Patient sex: M
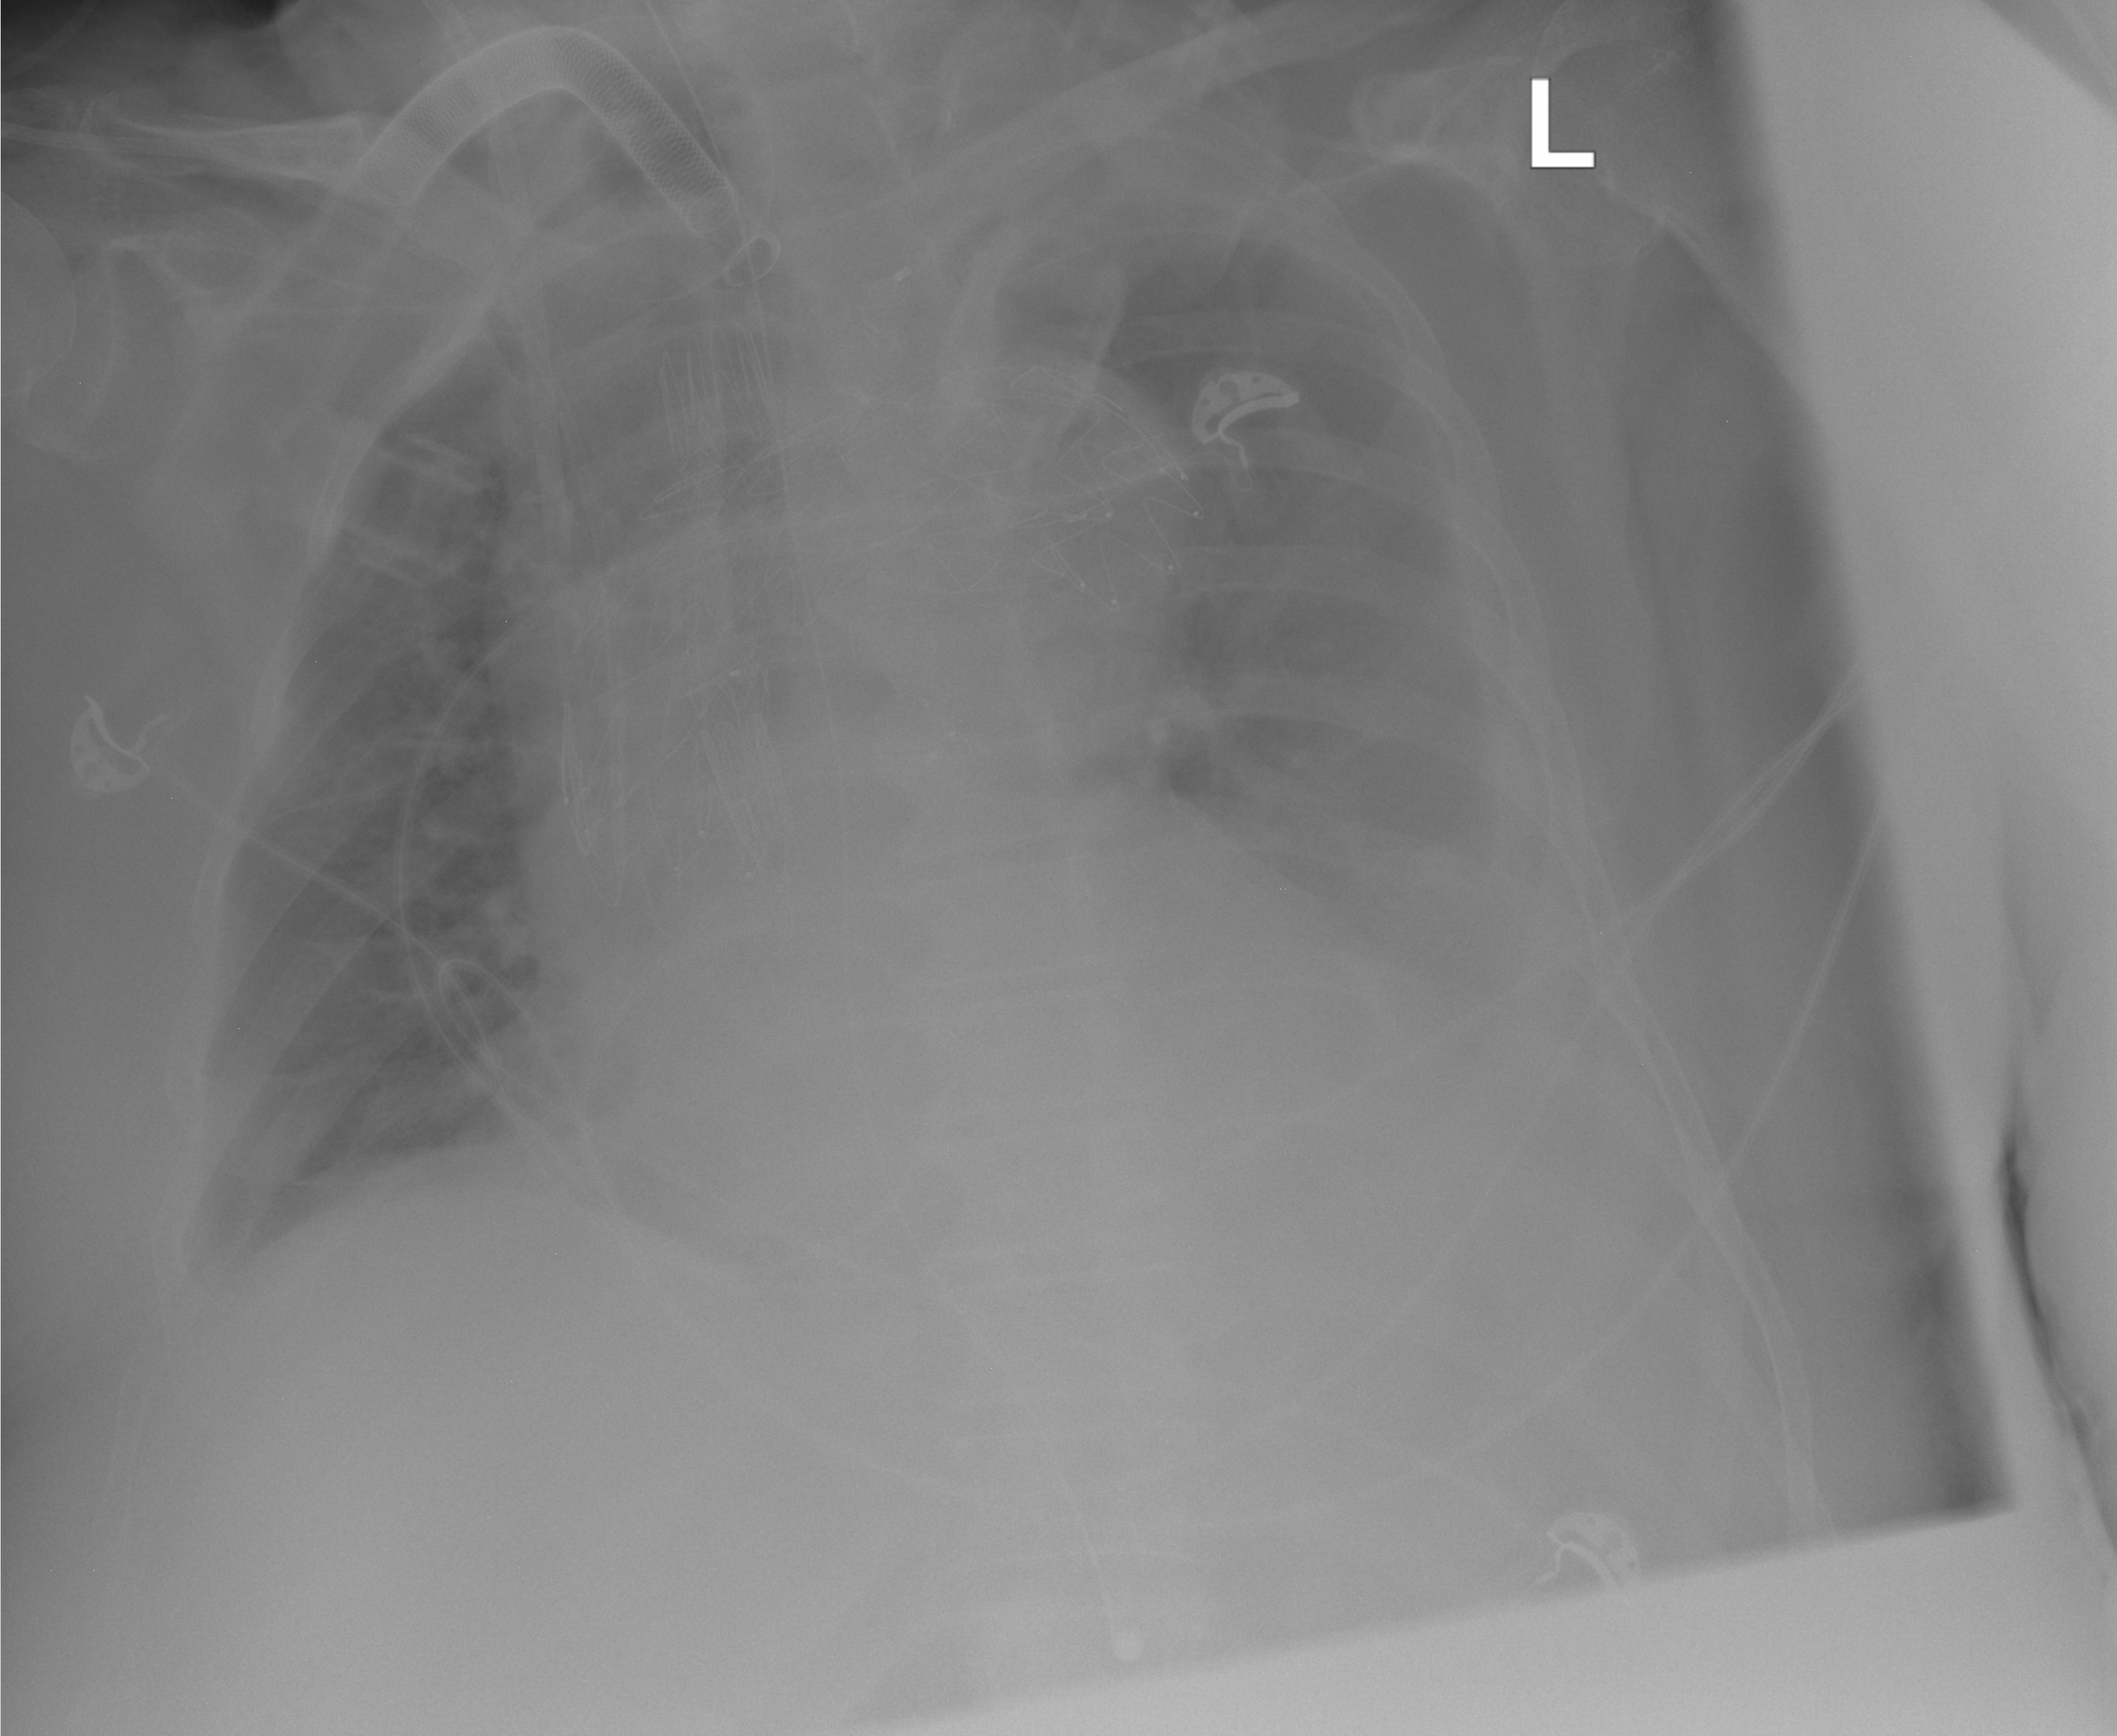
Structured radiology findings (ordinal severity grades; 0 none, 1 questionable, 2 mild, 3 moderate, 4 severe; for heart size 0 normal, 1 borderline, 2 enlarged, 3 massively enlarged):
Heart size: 2
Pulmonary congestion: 0
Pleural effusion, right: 0
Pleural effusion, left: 2
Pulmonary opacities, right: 0
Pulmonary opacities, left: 0
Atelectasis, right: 1
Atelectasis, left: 0